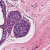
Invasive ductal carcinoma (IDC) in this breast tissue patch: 0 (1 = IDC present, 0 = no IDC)